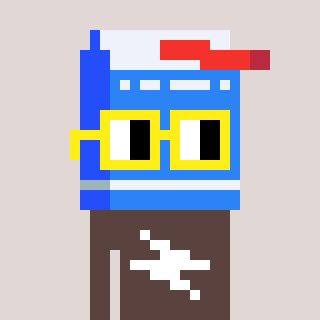
a pixel art character with square yellow glasses, a milk-shaped head and a darkbrown-colored body on a warm background